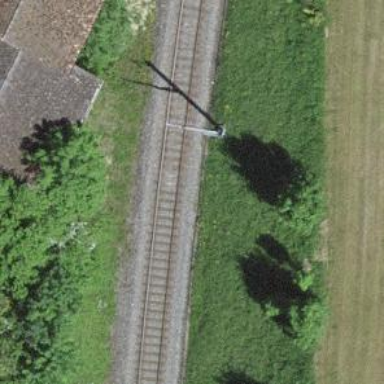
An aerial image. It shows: Railway switch.